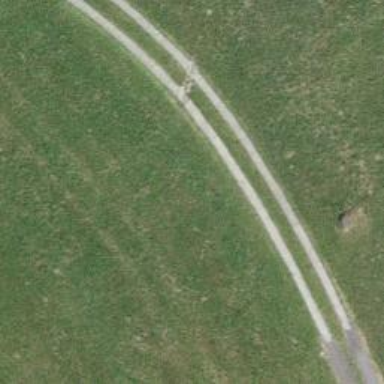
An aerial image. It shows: Track with grade2 tracktype.